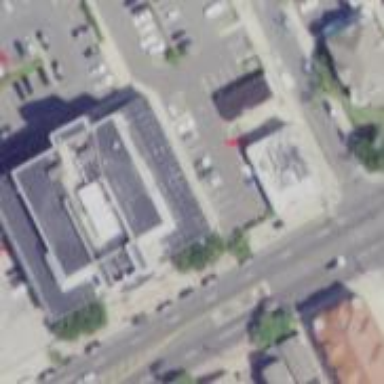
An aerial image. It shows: Public building.